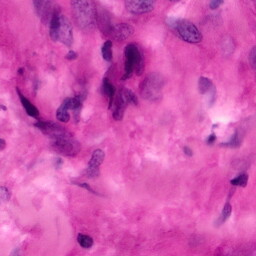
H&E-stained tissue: Pancreatic